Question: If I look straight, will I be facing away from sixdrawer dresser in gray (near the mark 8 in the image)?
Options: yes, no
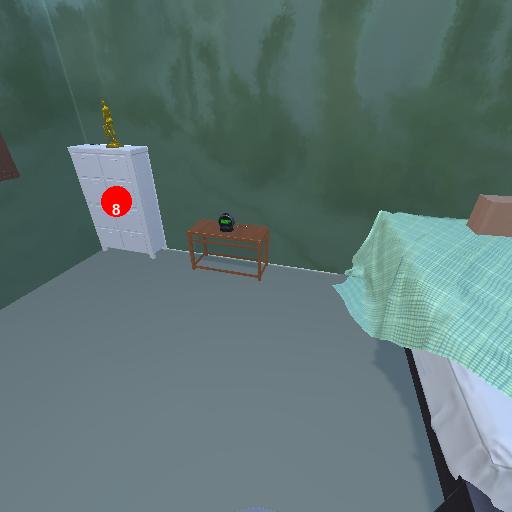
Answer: yes